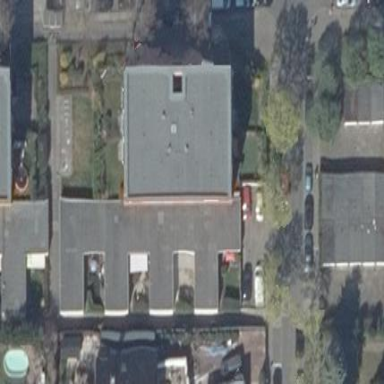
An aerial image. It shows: Apartment building with flat roof.